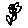
Label: flower